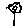
Label: flower